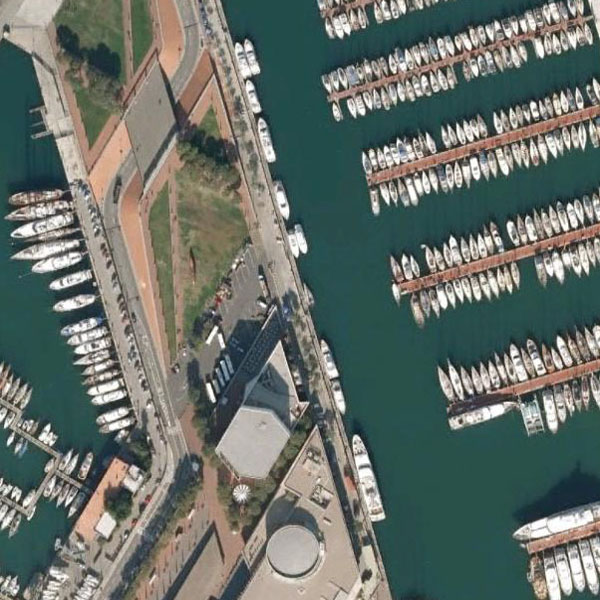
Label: Port